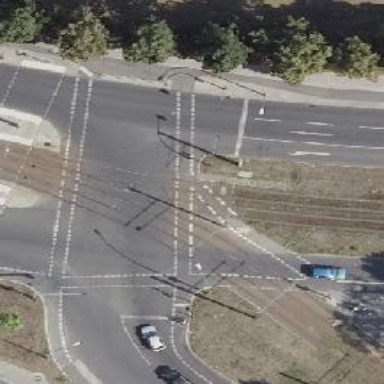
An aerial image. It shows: Tram crossing on the railway.